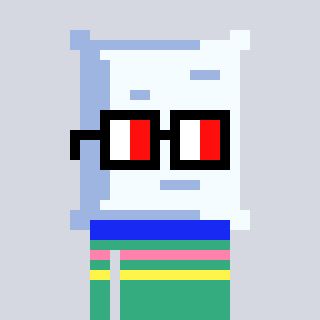
a pixel art character with square glasses with black frames and red eyes, a pillow-shaped head and a teal-colored body on a cool background